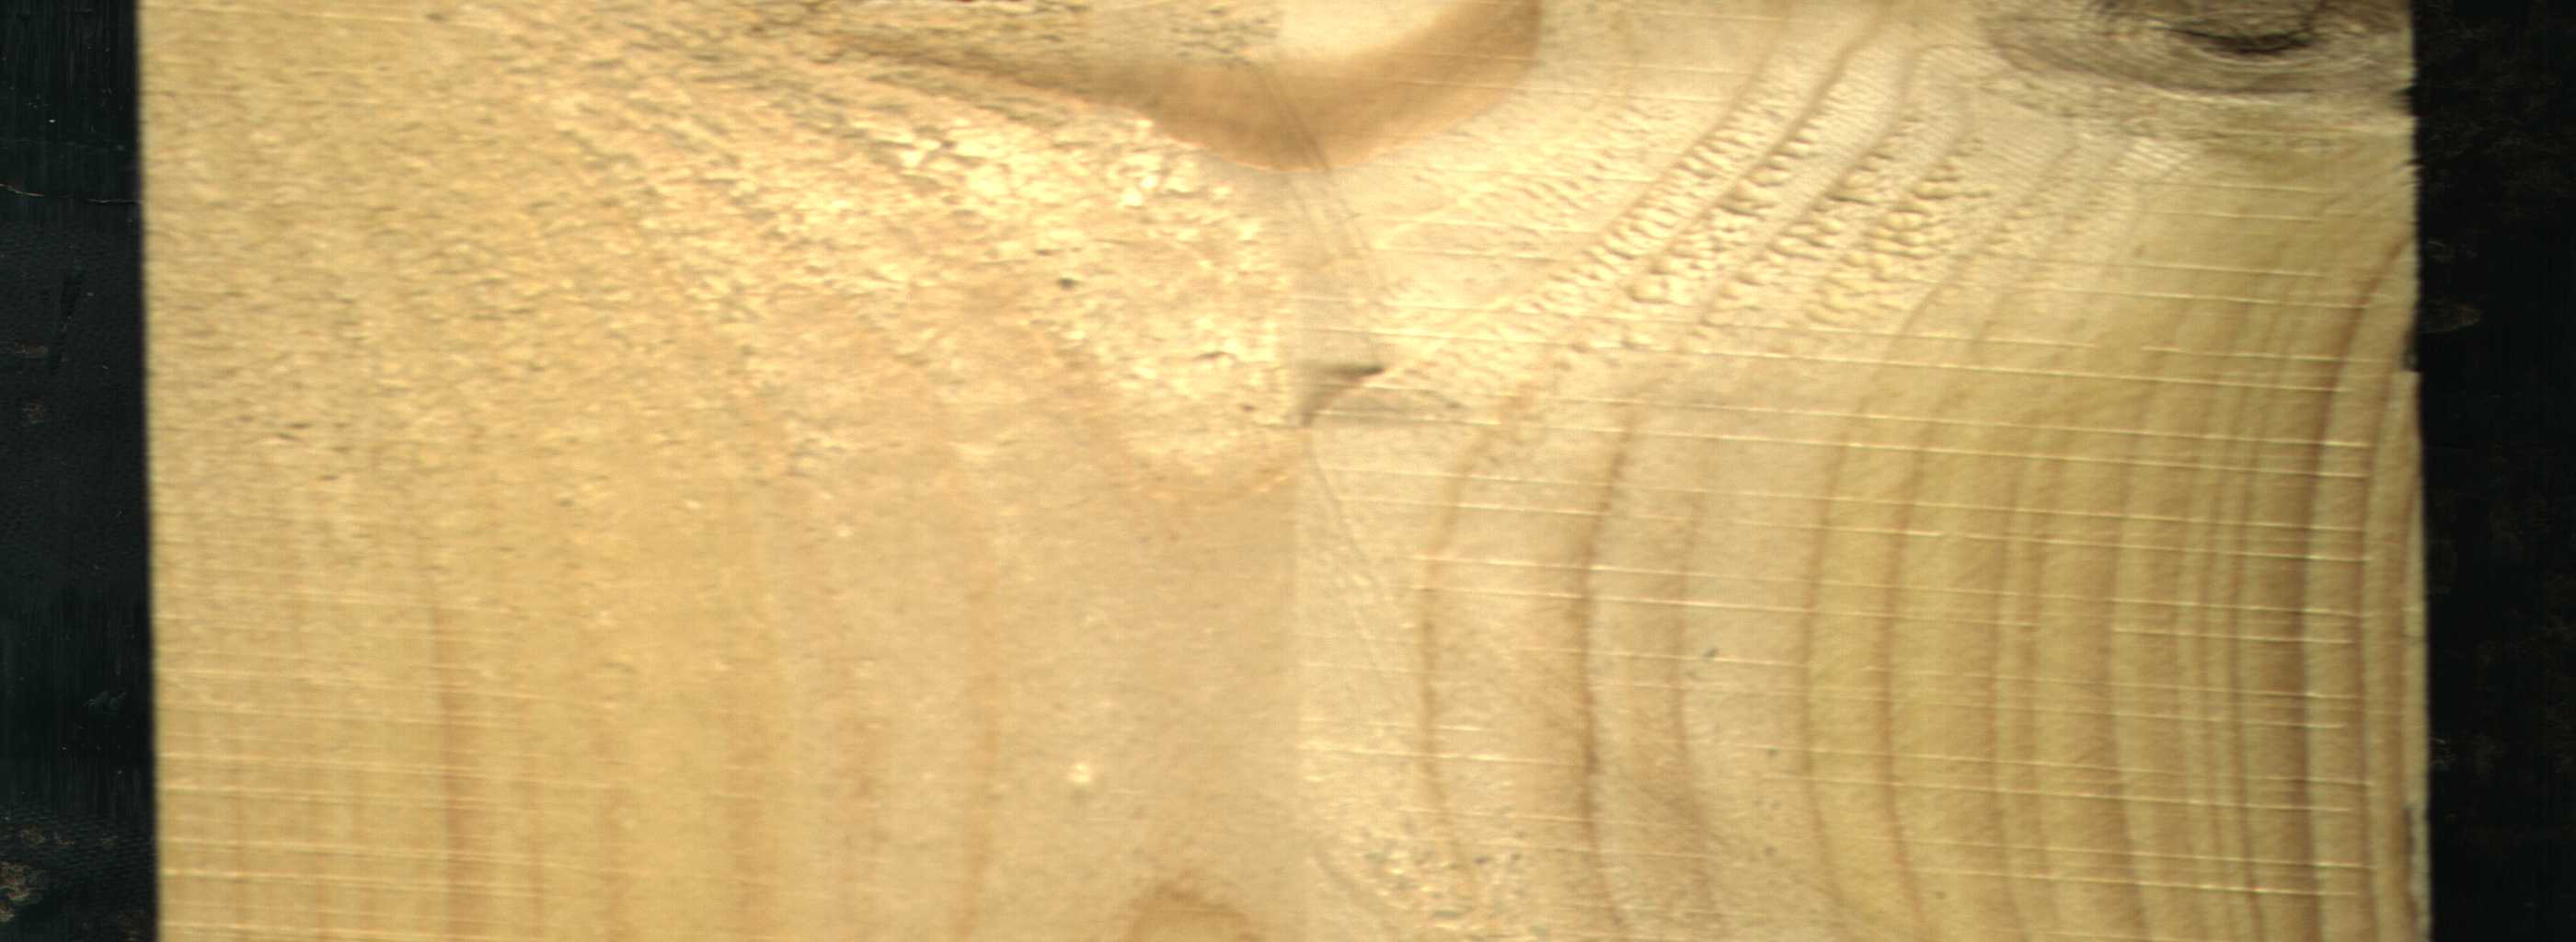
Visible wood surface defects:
Live_Knot